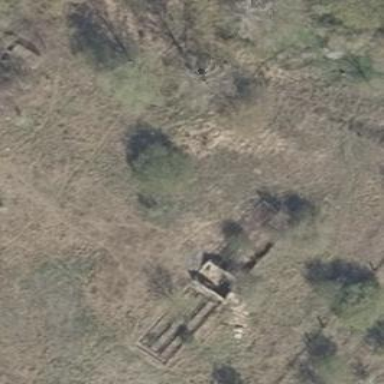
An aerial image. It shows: Ruins of building.